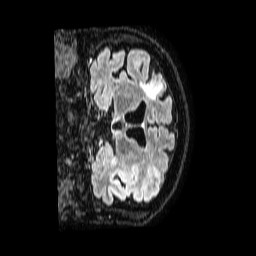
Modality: FLAIR
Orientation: coronal
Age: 52
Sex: female
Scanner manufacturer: philips
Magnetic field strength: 1.5 T
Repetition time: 4.8 s
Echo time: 0.3 s